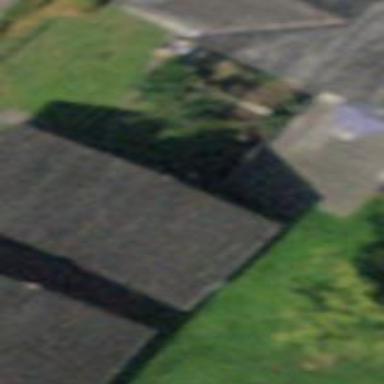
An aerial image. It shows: Barn.